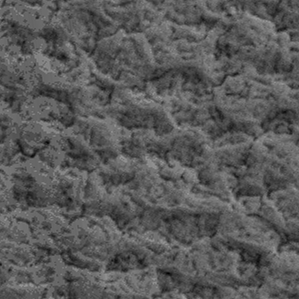
Label: frost